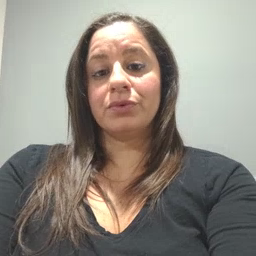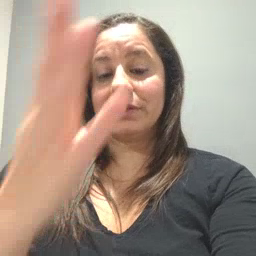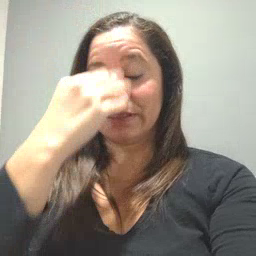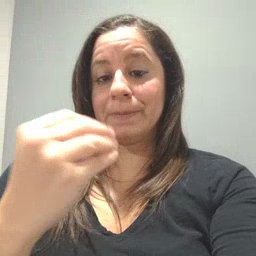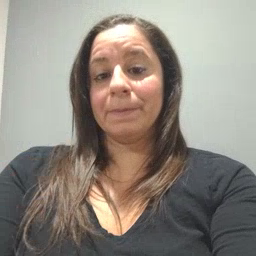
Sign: sleep